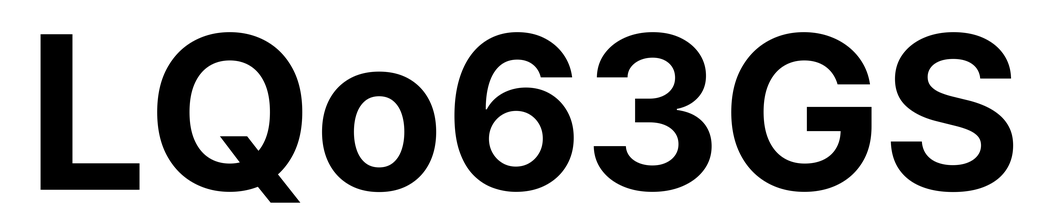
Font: Inter_Bold